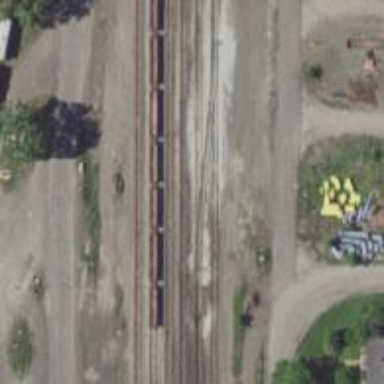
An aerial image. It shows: Rail spur service.